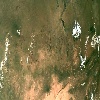
Label: land